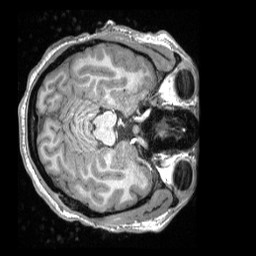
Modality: T1w
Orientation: axial
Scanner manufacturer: siemens
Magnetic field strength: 3 T
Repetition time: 2.3 s
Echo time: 0.00308 s